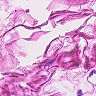
Metastatic tissue present: no